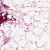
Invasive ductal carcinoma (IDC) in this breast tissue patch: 0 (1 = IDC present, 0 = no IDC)